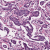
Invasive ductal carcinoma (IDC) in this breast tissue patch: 1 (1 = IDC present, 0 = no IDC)